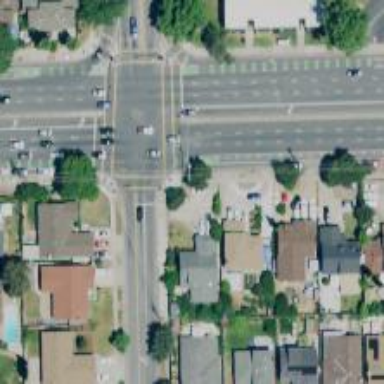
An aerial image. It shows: Solid stop line on the road.